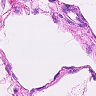
Metastatic tissue present: no